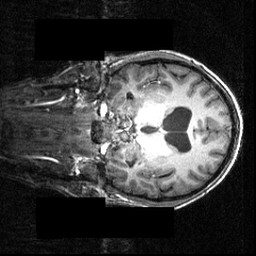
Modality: T1w
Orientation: coronal
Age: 21
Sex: male
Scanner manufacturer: siemens
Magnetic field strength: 3.951 T
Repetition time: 1.5 s
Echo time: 0.00335 s